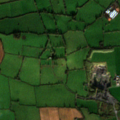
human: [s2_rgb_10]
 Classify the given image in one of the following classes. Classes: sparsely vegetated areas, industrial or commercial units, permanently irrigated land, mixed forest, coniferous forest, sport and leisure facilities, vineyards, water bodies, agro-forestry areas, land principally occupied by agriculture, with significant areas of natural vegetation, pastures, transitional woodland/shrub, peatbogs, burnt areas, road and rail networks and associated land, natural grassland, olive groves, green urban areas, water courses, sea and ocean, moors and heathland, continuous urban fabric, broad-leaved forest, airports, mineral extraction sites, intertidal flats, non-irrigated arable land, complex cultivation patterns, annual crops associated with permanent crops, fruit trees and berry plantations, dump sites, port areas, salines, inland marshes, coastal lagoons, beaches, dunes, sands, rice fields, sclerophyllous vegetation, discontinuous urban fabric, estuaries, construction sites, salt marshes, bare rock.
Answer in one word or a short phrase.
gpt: non-irrigated arable land, pastures